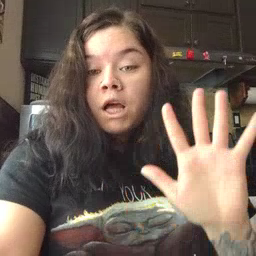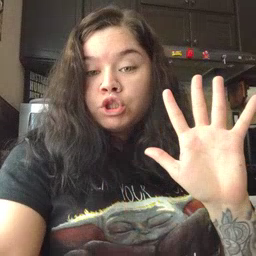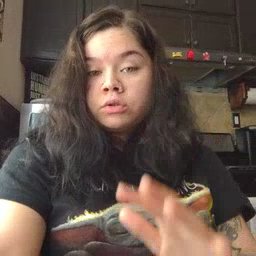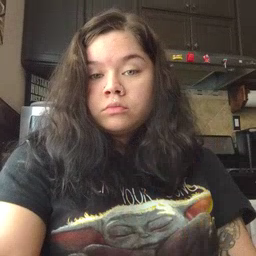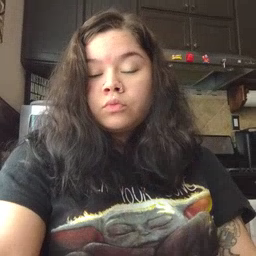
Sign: finish